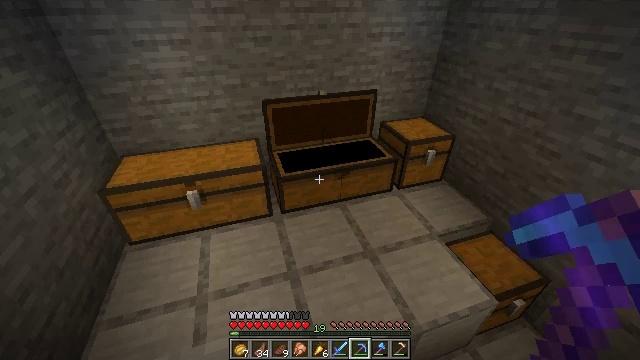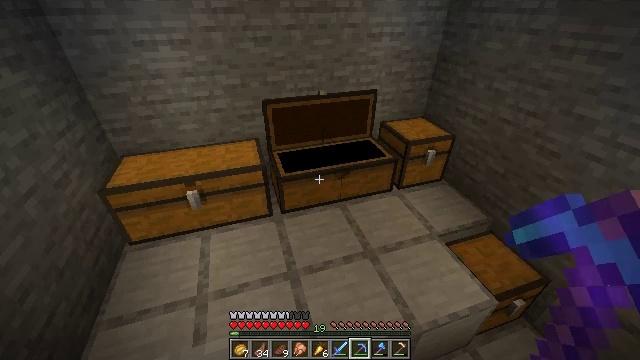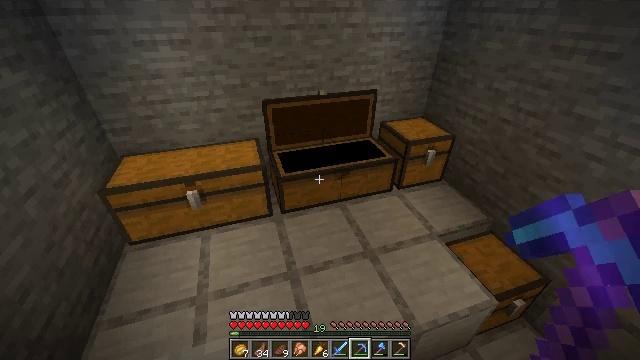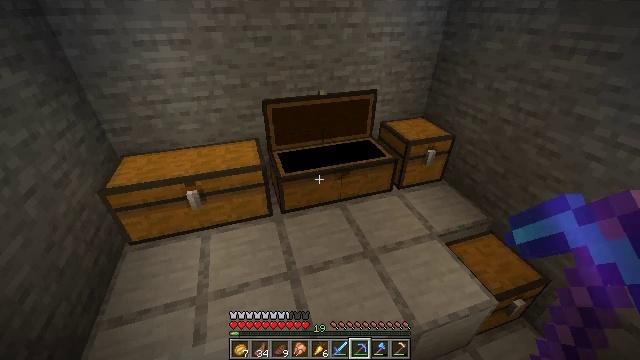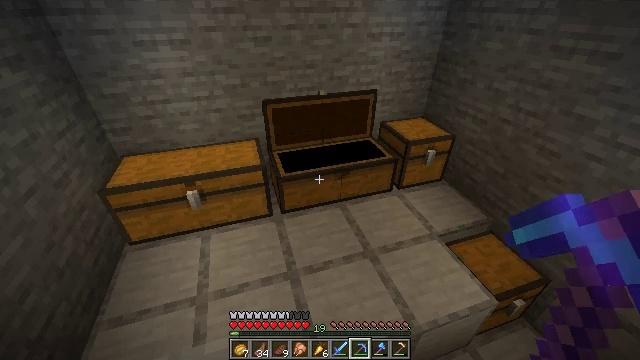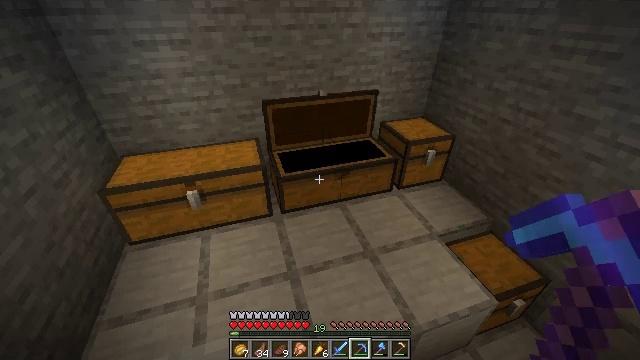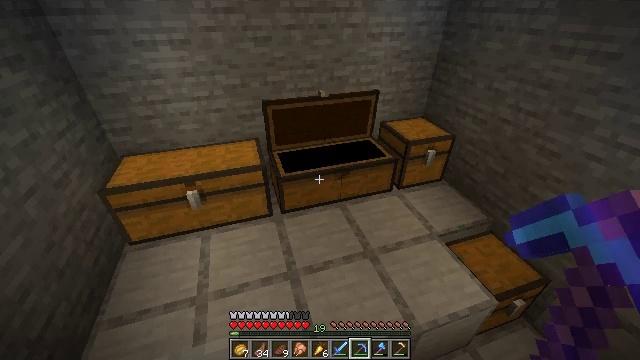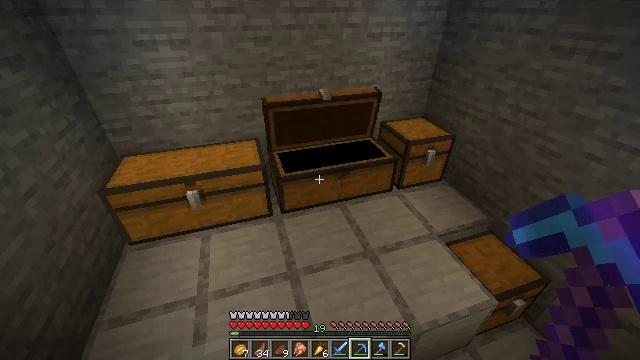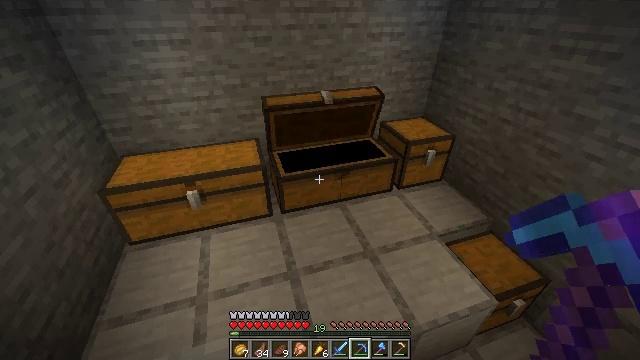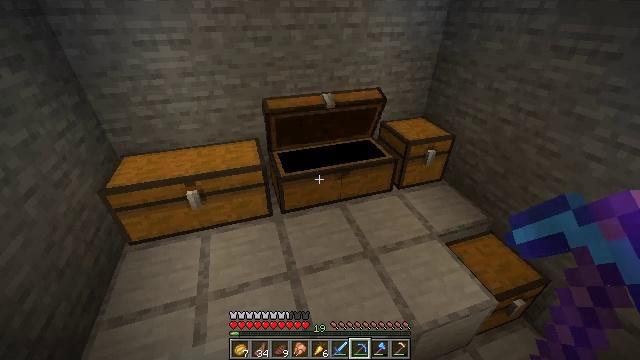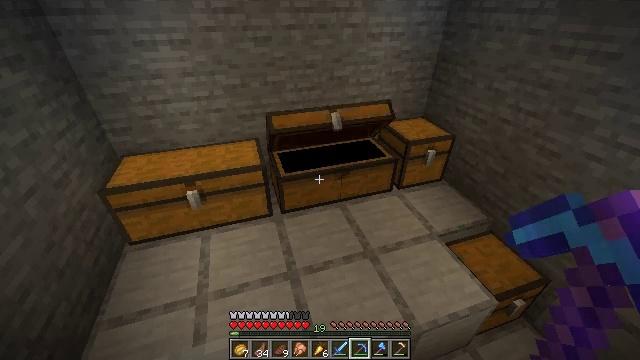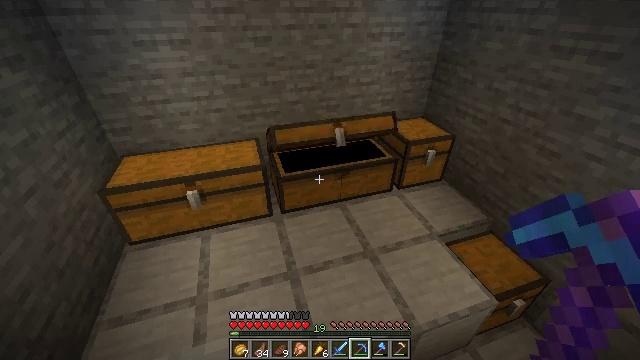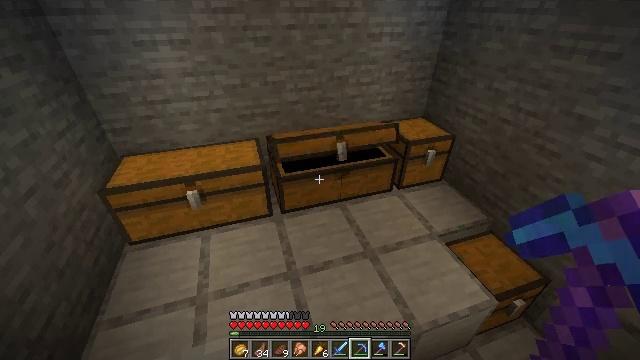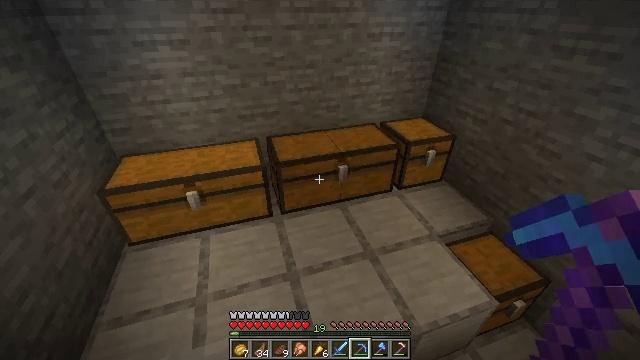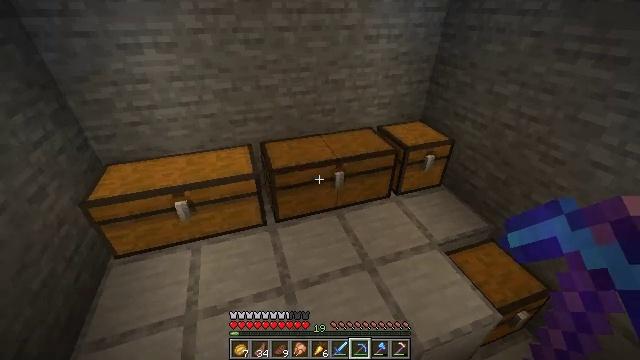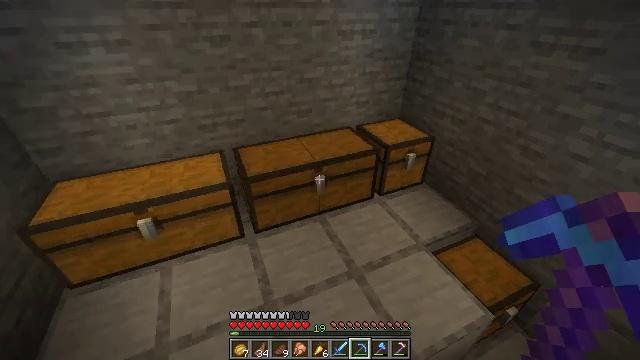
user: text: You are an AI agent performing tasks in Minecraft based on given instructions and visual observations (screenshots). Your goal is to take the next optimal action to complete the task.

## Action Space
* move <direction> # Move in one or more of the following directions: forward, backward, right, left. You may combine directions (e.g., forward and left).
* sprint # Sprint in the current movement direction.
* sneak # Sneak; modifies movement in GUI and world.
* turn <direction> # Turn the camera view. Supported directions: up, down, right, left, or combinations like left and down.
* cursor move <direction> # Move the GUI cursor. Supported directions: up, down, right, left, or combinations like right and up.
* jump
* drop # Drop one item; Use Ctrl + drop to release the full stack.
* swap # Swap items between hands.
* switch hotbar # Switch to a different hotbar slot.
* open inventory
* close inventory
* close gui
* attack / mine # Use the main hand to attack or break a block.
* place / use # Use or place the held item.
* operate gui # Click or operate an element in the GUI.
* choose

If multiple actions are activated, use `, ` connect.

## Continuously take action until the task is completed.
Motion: motion action
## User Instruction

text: Get wheat from the farmland.
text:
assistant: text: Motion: no_op
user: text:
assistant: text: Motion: no_op
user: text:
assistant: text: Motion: no_op
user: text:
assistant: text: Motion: no_op
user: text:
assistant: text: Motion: no_op
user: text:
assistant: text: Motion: no_op
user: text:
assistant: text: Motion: no_op
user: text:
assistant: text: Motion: no_op
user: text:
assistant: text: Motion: no_op
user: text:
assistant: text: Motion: no_op
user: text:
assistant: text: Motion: no_op
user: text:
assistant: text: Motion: no_op
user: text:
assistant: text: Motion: move forward
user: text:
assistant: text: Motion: move forward
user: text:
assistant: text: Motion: move forward, turn right
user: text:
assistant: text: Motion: move forward, turn right
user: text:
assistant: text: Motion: move forward and move right, turn right
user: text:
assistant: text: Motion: move forward and move right
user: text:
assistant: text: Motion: move forward and move right
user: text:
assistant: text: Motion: move forward and move right
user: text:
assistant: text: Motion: move forward and move right
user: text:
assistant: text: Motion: move forward and move right
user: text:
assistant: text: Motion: move forward and move right
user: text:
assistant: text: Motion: move forward
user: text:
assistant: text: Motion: turn right and up
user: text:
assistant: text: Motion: turn right and up
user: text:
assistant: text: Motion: no_op
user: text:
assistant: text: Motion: use / place
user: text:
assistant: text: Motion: use / place
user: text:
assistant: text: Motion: use / place